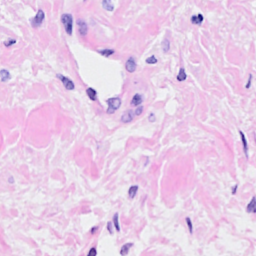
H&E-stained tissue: Breast